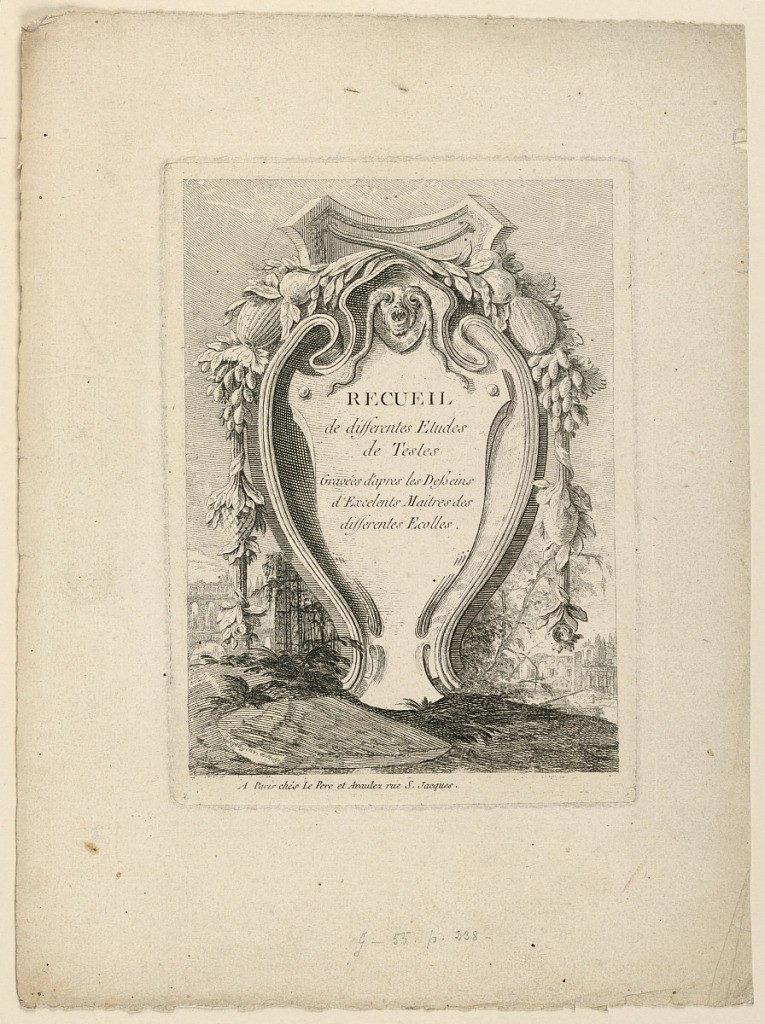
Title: Design for a Title Page
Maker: Jean-Laurent Legeay, French, ca. 1710–86
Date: ca. 1740
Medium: Etching on paper
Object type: Print
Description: An escutcheon stands in a landscape with classical ruins. Printed on it: "RECUEIL / de differentes Etudes / de Testes / Gravées d'apres les Desseins / d'Excellens Maitres des / differentes Ecolles"; signed, bottom left, on a stone slab: "J Legeau inv. Et. Sculp." Bottom Margin: Another signature of Le Geau's is hardly visible, and the address of a publisher deleted. Instead: "A Paris chés Le Pere et Avaulez rue S. Jacques."